Question: What is the measurement shown in the image?
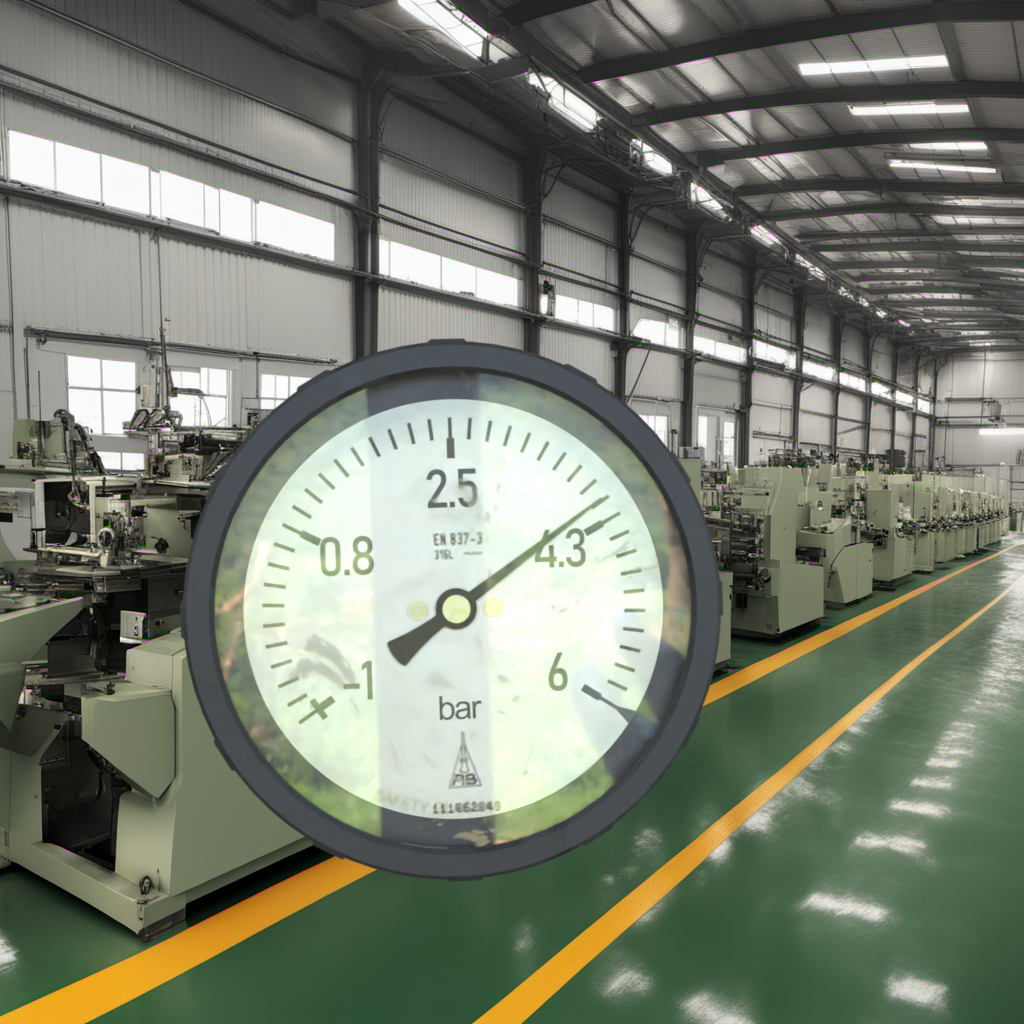
Answer: The result is 4.05
Question: What is the value range of the measurement in the image?
Answer: The range is from -1 to 6
Question: What is the minimum and maximum reading range of the measurement in the image?
Answer: The minimum value is -1 and the maximum value is 6